Question: I want to create a User in SalesForce programmatically by using SOAP API Partner WSDL. This is my code:
'''
import com.sforce.soap.partner.Connector;
import com.sforce.soap.partner.PartnerConnection;
import com.sforce.soap.partner.QueryResult;
import com.sforce.soap.partner.SaveResult;
import com.sforce.soap.partner.sobject.SObject;
import com.sforce.ws.ConnectionException;
import com.sforce.ws.ConnectorConfig;
import com.sforce.soap.partner.sobject.*;
import com.sforce.soap.partner.*;
import com.sforce.soap.*;
import com.sforce.*;
public class PartnerAPICreateUser {
/**
* @param args
*/
public static void main(String[] args) {
ConnectorConfig config = new ConnectorConfig();
config.setUsername("waprau@waprau.com");
config.setPassword("dhskjhkjgfkjsdhkfjg");
PartnerConnection connection = null;
try {
SObject user = new SObject();
user.setType("user");
user.setField("Alias", "abcd");
user.setField("DefaultGroupNotificationFrequency", "P");
user.setField("DigestFrequency", "D");
user.setField("Email", "abcd@pqrs.com");
user.setField("EmailEncodingKey", "ISO-8859-1");
user.setField("LanguageLocaleKey", "English");
user.setField("LastName", "Rau");
user.setField("LocaleSidKey", "En");
user.setField("TimeZoneSidKey", "America/Los_Angeles");
user.setField("Username", "abcd@pqrs.com");
user.setField("UserPermissionsCallCenterAutoLogin", "true");
user.setField("UserPermissionsMarketingUser", "true");
user.setField("UserPermissionsOfflineUser", "true");
connection = Connector.newConnection(config);
SaveResult[] results = connection.create(new SObject[] { user });
System.out.println("Created user: " + results[0].getId());
QueryResult queryResults = connection
.query("SELECT Id, Name from User "
+ "ORDER BY CreatedDate DESC LIMIT 5");
if (queryResults.getSize() > 0) {
for (SObject s : queryResults.getRecords()) {
System.out.println("Id: " + s.getField("Id") + " - Name: "
+ s.getField("Name"));
}
}
} catch (ConnectionException ce) {
ce.printStackTrace();
}
}
}
'''
However, when I execute this Java program it gives following output which shows 'Created user: null' :-(
'''
Created user: null
Id: 005E0000001fb3vIAA - Name: Rau
Id: 005E0000001fVTTIA2 - Name: Chatter Expert
Id: 005E0000001fVU1IAM - Name: Wap Rau
'''
Administrative Permissions when I go to MyName > Setup > Manage Users (in Administration Setup) > Profiles

Can you tell me whats wrong?
Thanks,
Wap Rau
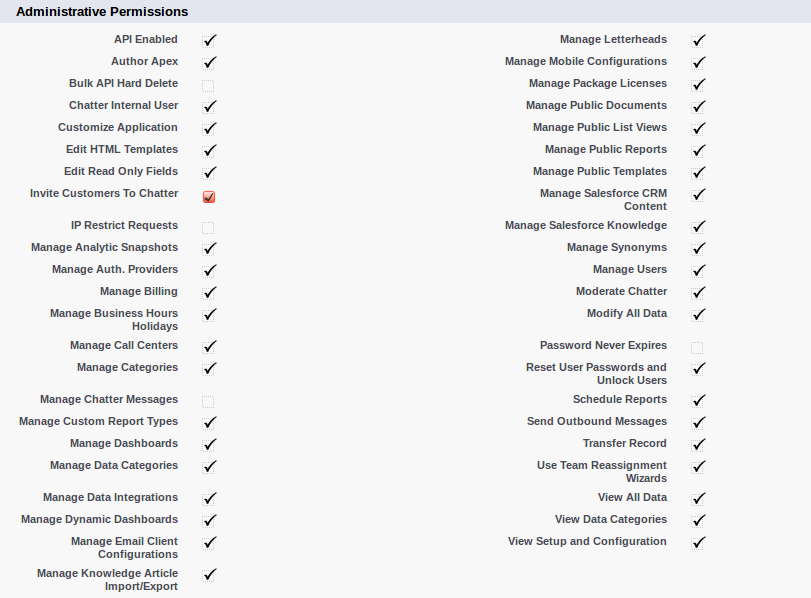
Answer: The create call is returning an error, but you don't check for it, the returned SaveResult will tell you why it didn't create the user, you want something like
'''
SaveResult[] results = connection.create(new SObject[] { user });
if (results[0].isSuccess())
System.out.println("Created user: " + results[0].getId());
else
System.out.println("Error: " + results[0].getErrors()[0].getStatusCode() +
":" + results[0].getErrors()[0].getMessage());
'''